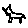
Label: cat